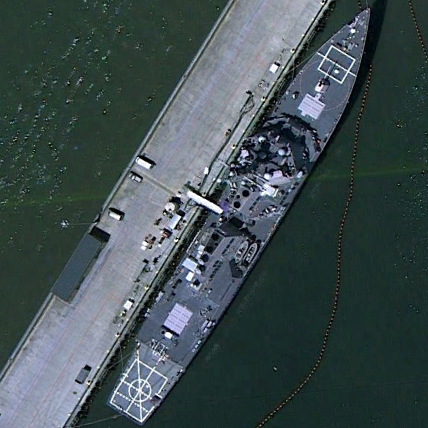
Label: destroyer